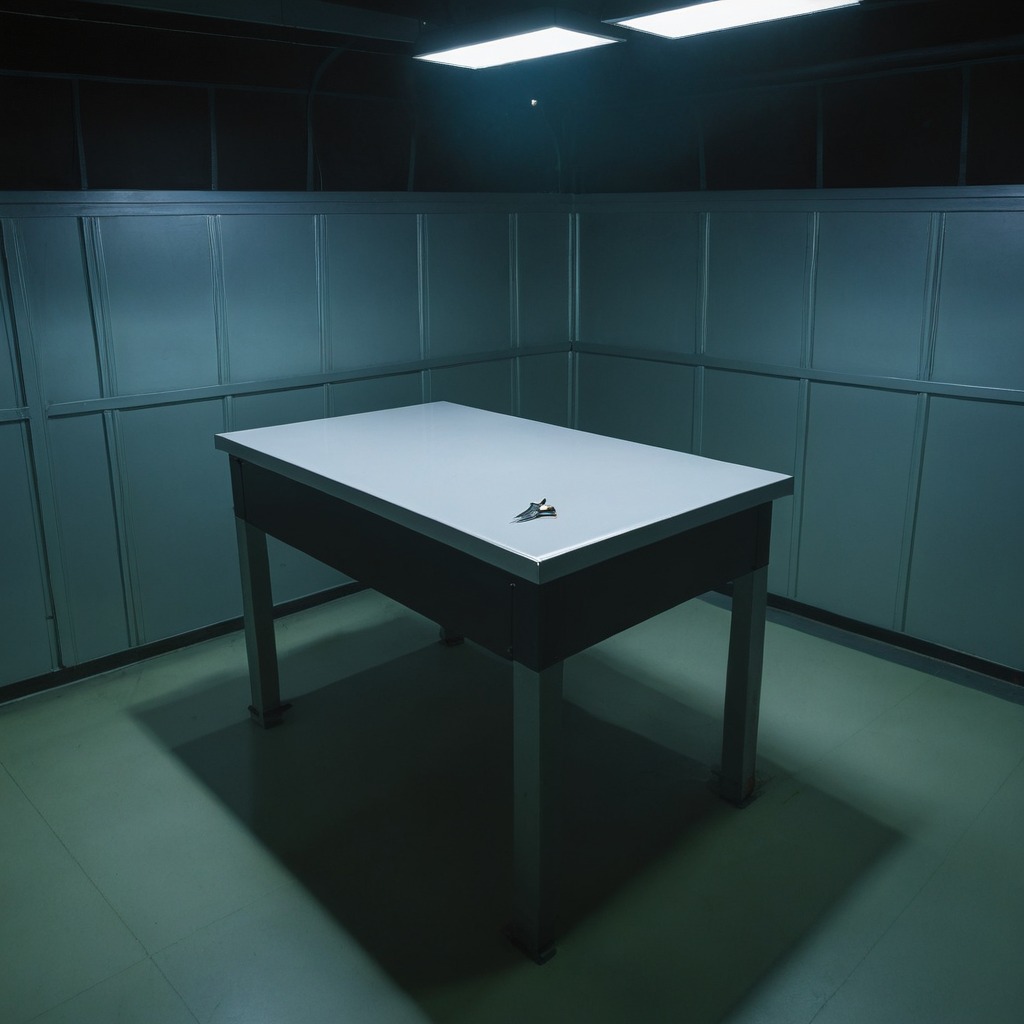
A plier is lying on the table in a railway signal maintenance room.